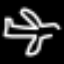
Label: airplane